Field crop: maize
Growth stage: 2
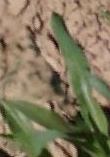
Species: maize